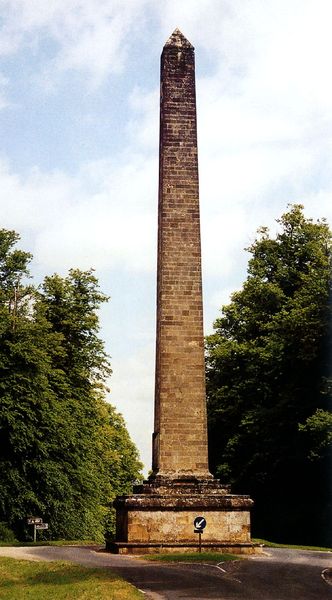
Titel: Castle Howard, North Yorkshire
Künstler: John Vanbrugh
Standort: Malton (EU - GB - Yorkshire)
Schlagwörter: baum, himmel, schatten, bäume, grün, braun, licht, straße, säule, gras, weg, wiese, sockel, spitze, stein, wald, turm, modern, backstein, hoch, fugen, schild, denkmal, ziegelsteine, obelisk, pfeil, monument, plinte, wegweiser, schmucklos, kassel, kreisverkehr, verkehrsschild, stehle, linksrum